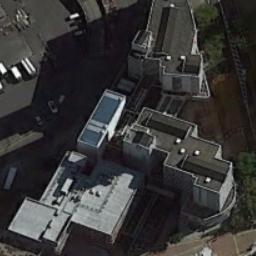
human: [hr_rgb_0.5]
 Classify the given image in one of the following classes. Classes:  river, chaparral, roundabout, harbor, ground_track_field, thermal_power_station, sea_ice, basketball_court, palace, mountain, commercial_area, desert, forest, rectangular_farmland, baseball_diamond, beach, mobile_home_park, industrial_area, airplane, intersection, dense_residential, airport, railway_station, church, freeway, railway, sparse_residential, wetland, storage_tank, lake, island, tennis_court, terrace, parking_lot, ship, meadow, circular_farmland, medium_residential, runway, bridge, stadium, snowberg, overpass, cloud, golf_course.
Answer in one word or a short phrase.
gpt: commercial_area